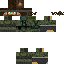
A male human skin with medium skin, wearing brown long hair dressed in a blue hoodie and black pants, featuring a closed mouth.